Field crop: maize
Growth stage: 1
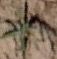
Species: atriplex